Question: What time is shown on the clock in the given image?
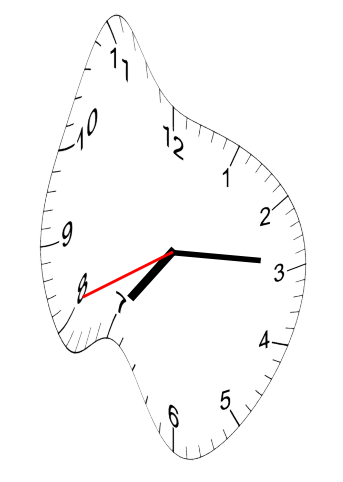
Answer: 07:14:41